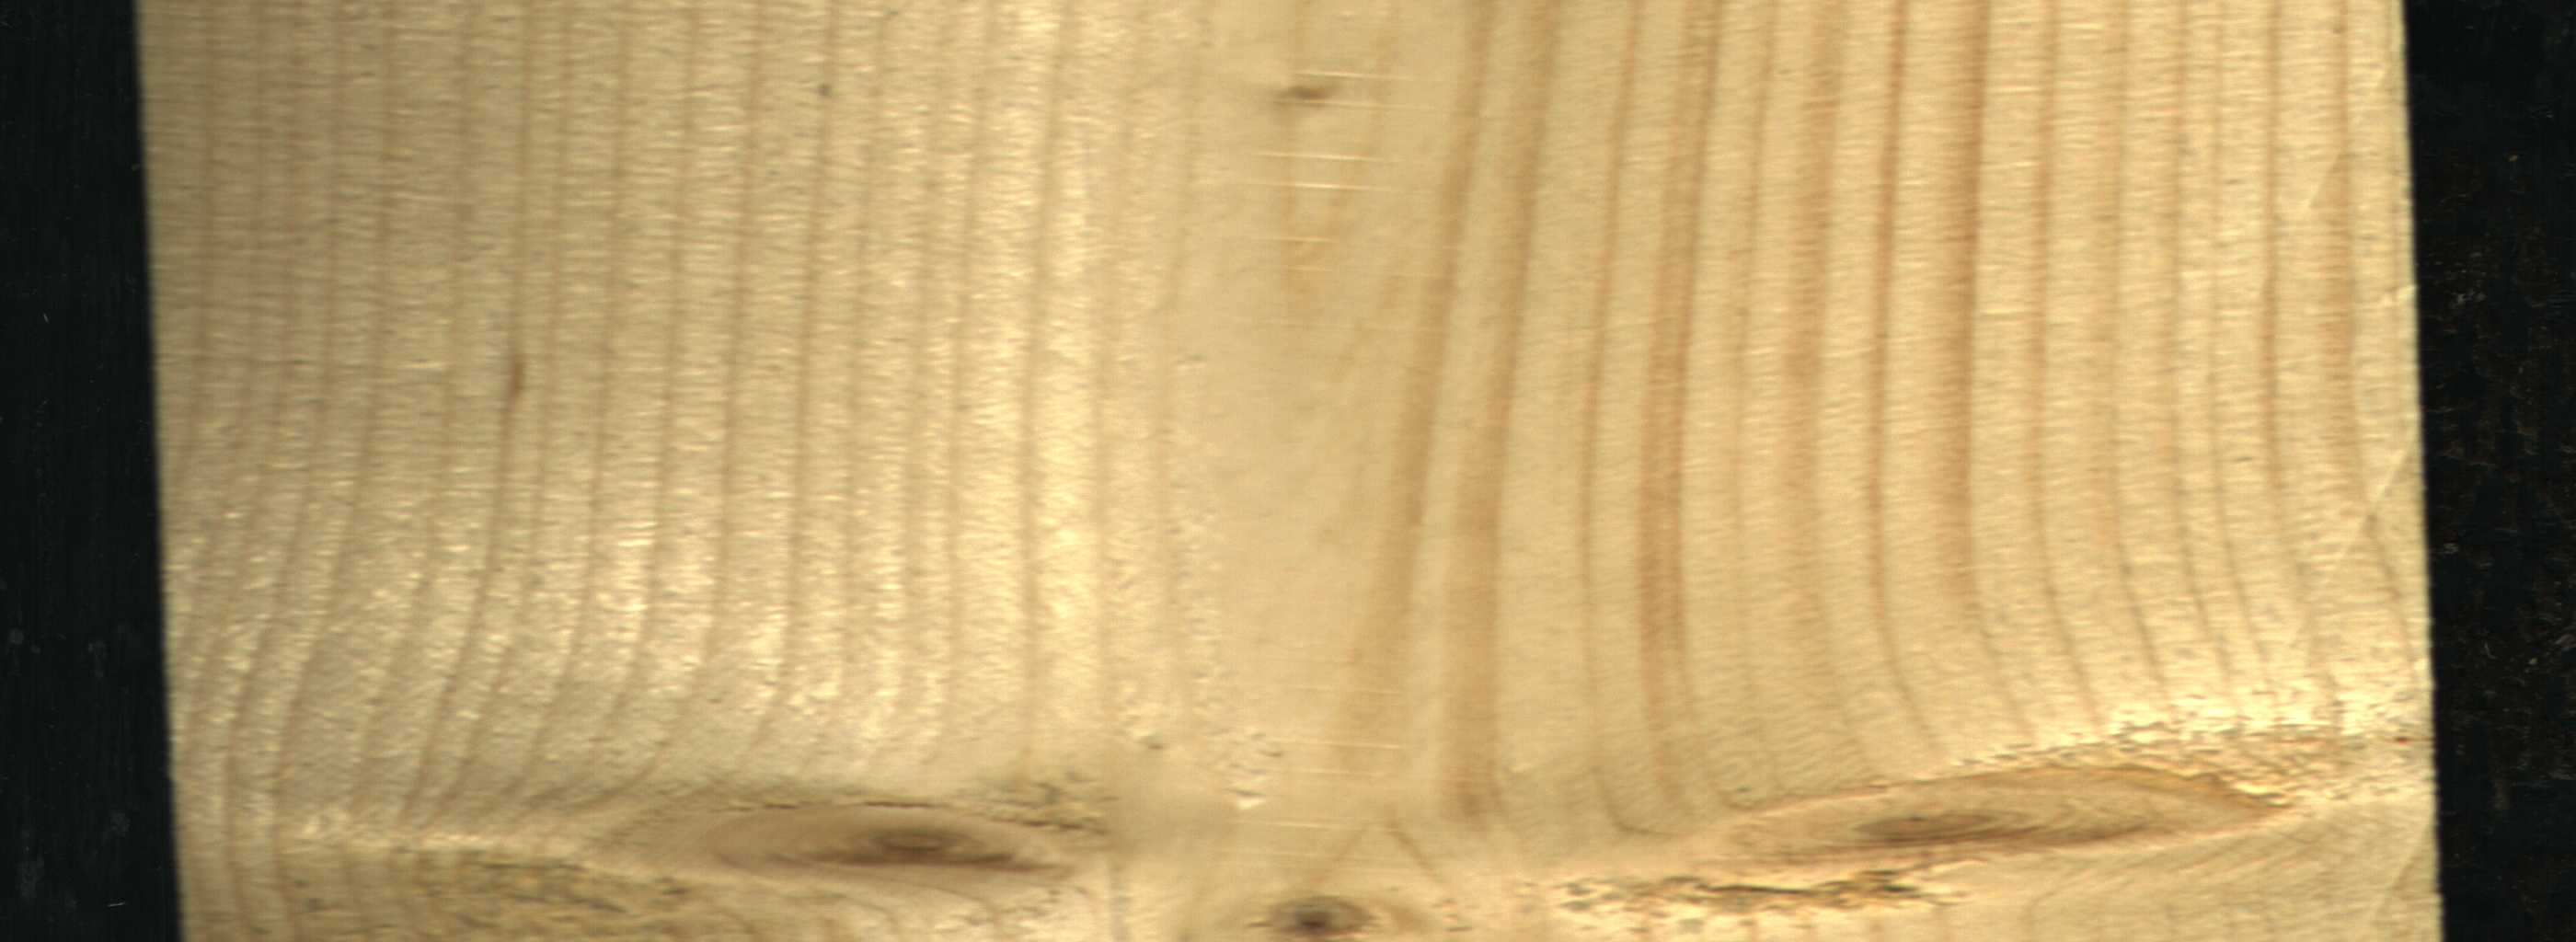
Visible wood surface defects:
Live_Knot
Live_Knot
Live_Knot